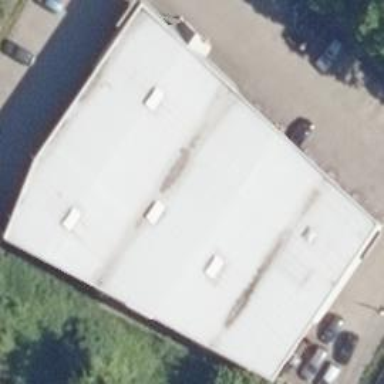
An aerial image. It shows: Commercial building housing car repair shop.